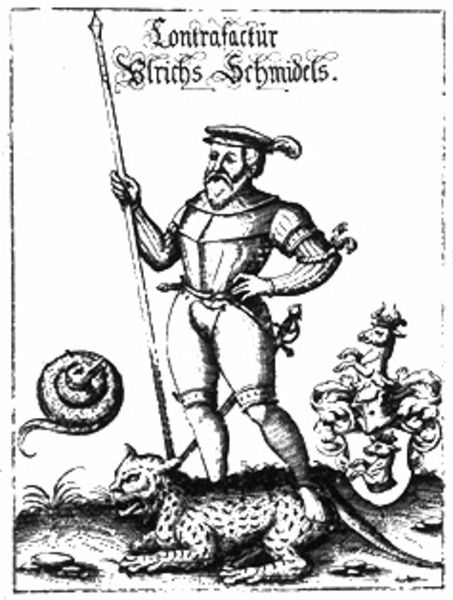
Titel: Bildnis des Ulrich Schmidl
Künstler: Johann Sibmacher
Institution: (Seriendruck)
Schlagwörter: blätter, feder, fuß, mann, schatten, weiß, frisur, grau, hut, licht, nase, schwarz, gras, gürtel, hund, tier, tiere, bart, hose, kappe, mütze, schnurrbart, augen, gesicht, rahmen, stehen, stein, steine, vollbart, ärmel, bildnis, erde, boden, krone, renaissance, pferd, stock, schwanz, kopfbedeckung, taille, holzschnitt, schrift, ente, stab, grafik, graphik, kuh, lanze, inschrift, punkte, name, katze, eisen, stolz, antike, gepunktet, druck, druckgraphik, schwarz weiß, radierung, stich, schwert, text, waffe, schlange, degen, ritter, rüstung, wappen, brustpanzer, harnisch, hirsch, jäger, hüfte, ross, dolch, mittelalter, hellebarde, flämisch, löwe, speer, schnecke, kupferstich, ziege, sieger, drache, leopard, raubkatze, monster, rahemn, latein, tiger, widder, panther, luchs, sper, sperr, puma, eroberer, gepard, jaguar, wappentier, schlage, feline, löwer, ulrich, tierschützer, batrt, geiß, wächter der kreaturen, pfeder, ulrichs, schmiedels, leopar, schmidels, lontrafactur, schmidel, kontrafaktur